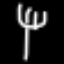
Label: fork